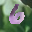
Label: 6